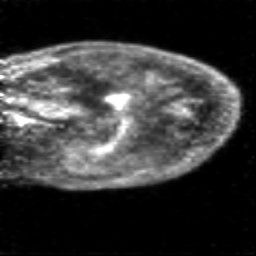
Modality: PET
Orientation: sagittal
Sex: female
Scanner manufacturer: siemens